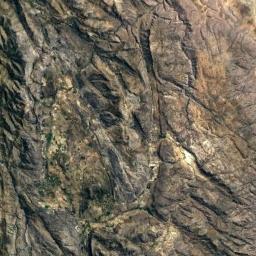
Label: mountain